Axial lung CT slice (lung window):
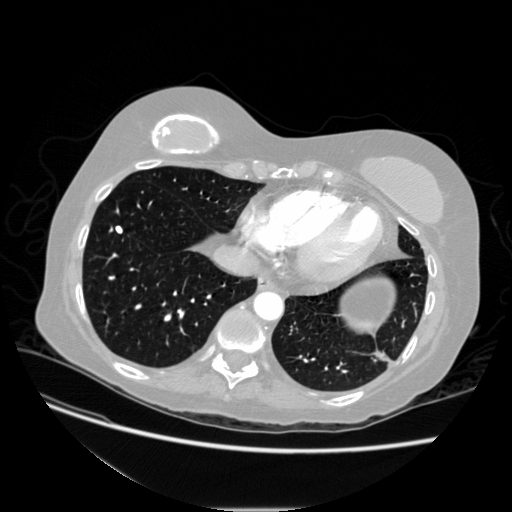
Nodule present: yes
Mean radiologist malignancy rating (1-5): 1.25